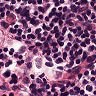
Metastatic tissue present: no